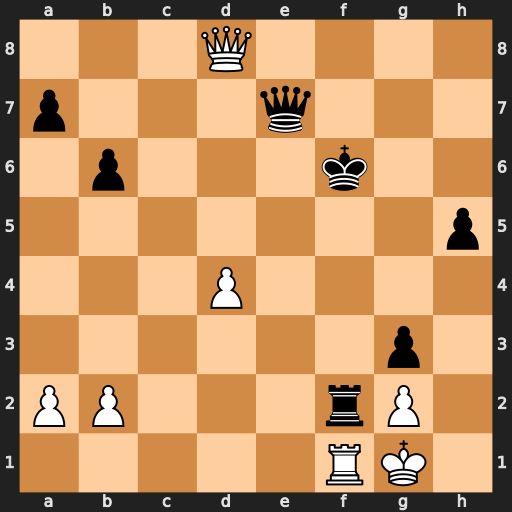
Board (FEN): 3Q4/p3q3/1p3k2/7p/3P4/6p1/PP3rP1/5RK1
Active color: w
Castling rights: -
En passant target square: -
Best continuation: Qxe7+ Kxe7 Rxf2